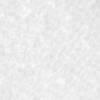
Label: no_change